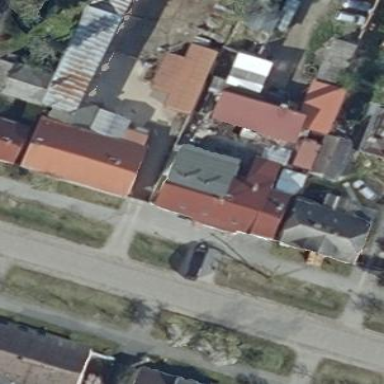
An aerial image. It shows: Residential building.